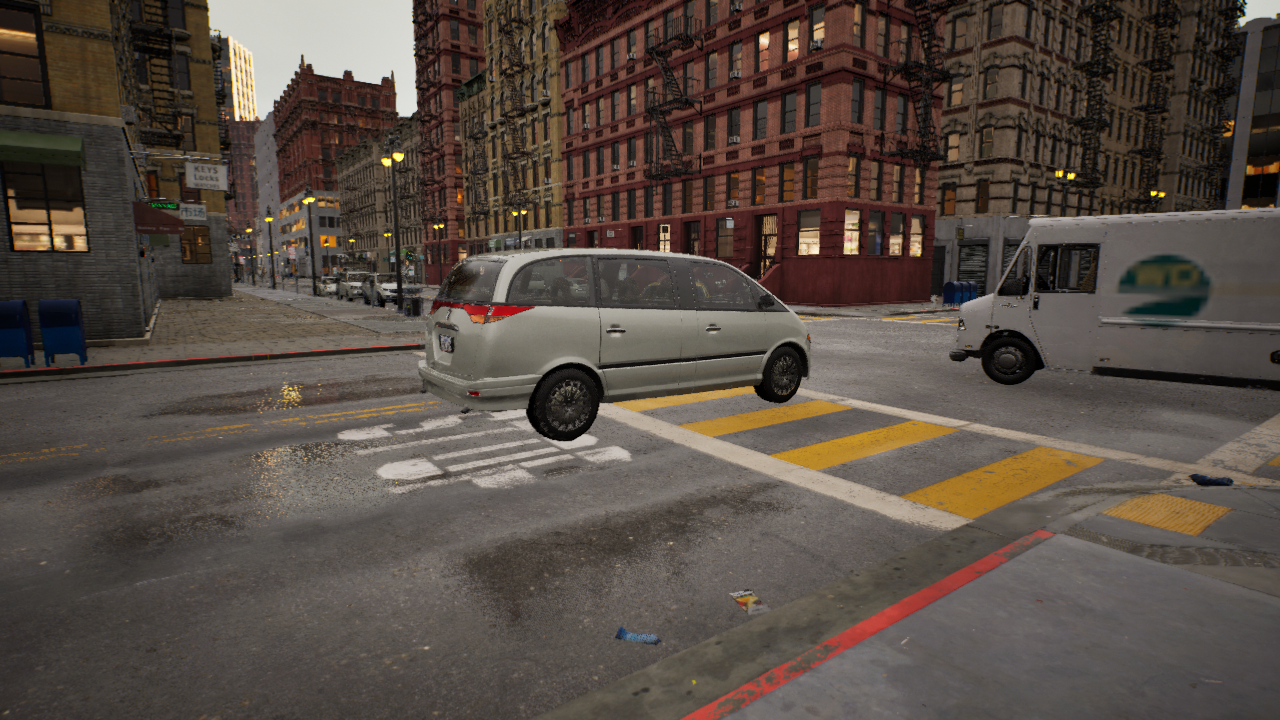
Venue: residential
Lighting: golden hour
Vehicle rig: minivan